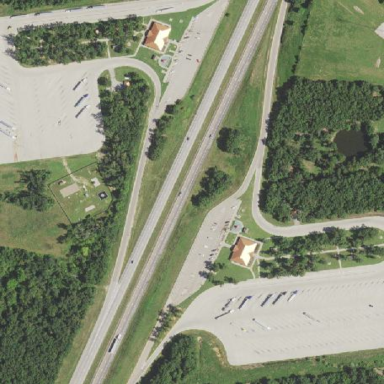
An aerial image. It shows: Rest area along the road.